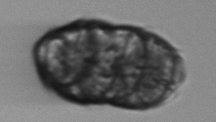
Label: Margalefidinium